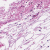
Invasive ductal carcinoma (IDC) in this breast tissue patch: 0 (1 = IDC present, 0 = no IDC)